Field crop: maize
Growth stage: 2
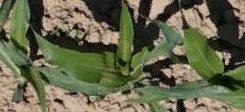
Species: maize